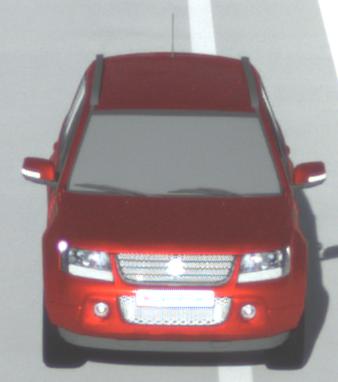
Make: Suzuki
Model: Grand Vitara
Detailed model: Gen. 1 JT
Model produced from: 2009
Model produced until: 2012
Doors: 5
Color: red
Road condition: dry road
Daytime: morning or afternoon
Contrast: high contrast